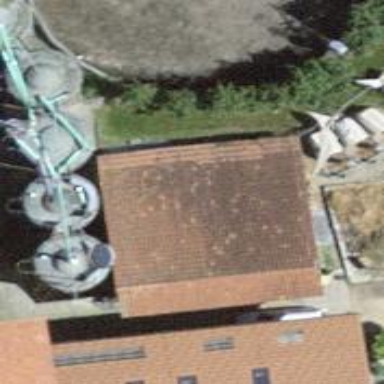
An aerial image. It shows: Barn.